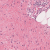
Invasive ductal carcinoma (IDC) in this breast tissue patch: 0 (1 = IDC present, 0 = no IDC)